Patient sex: M
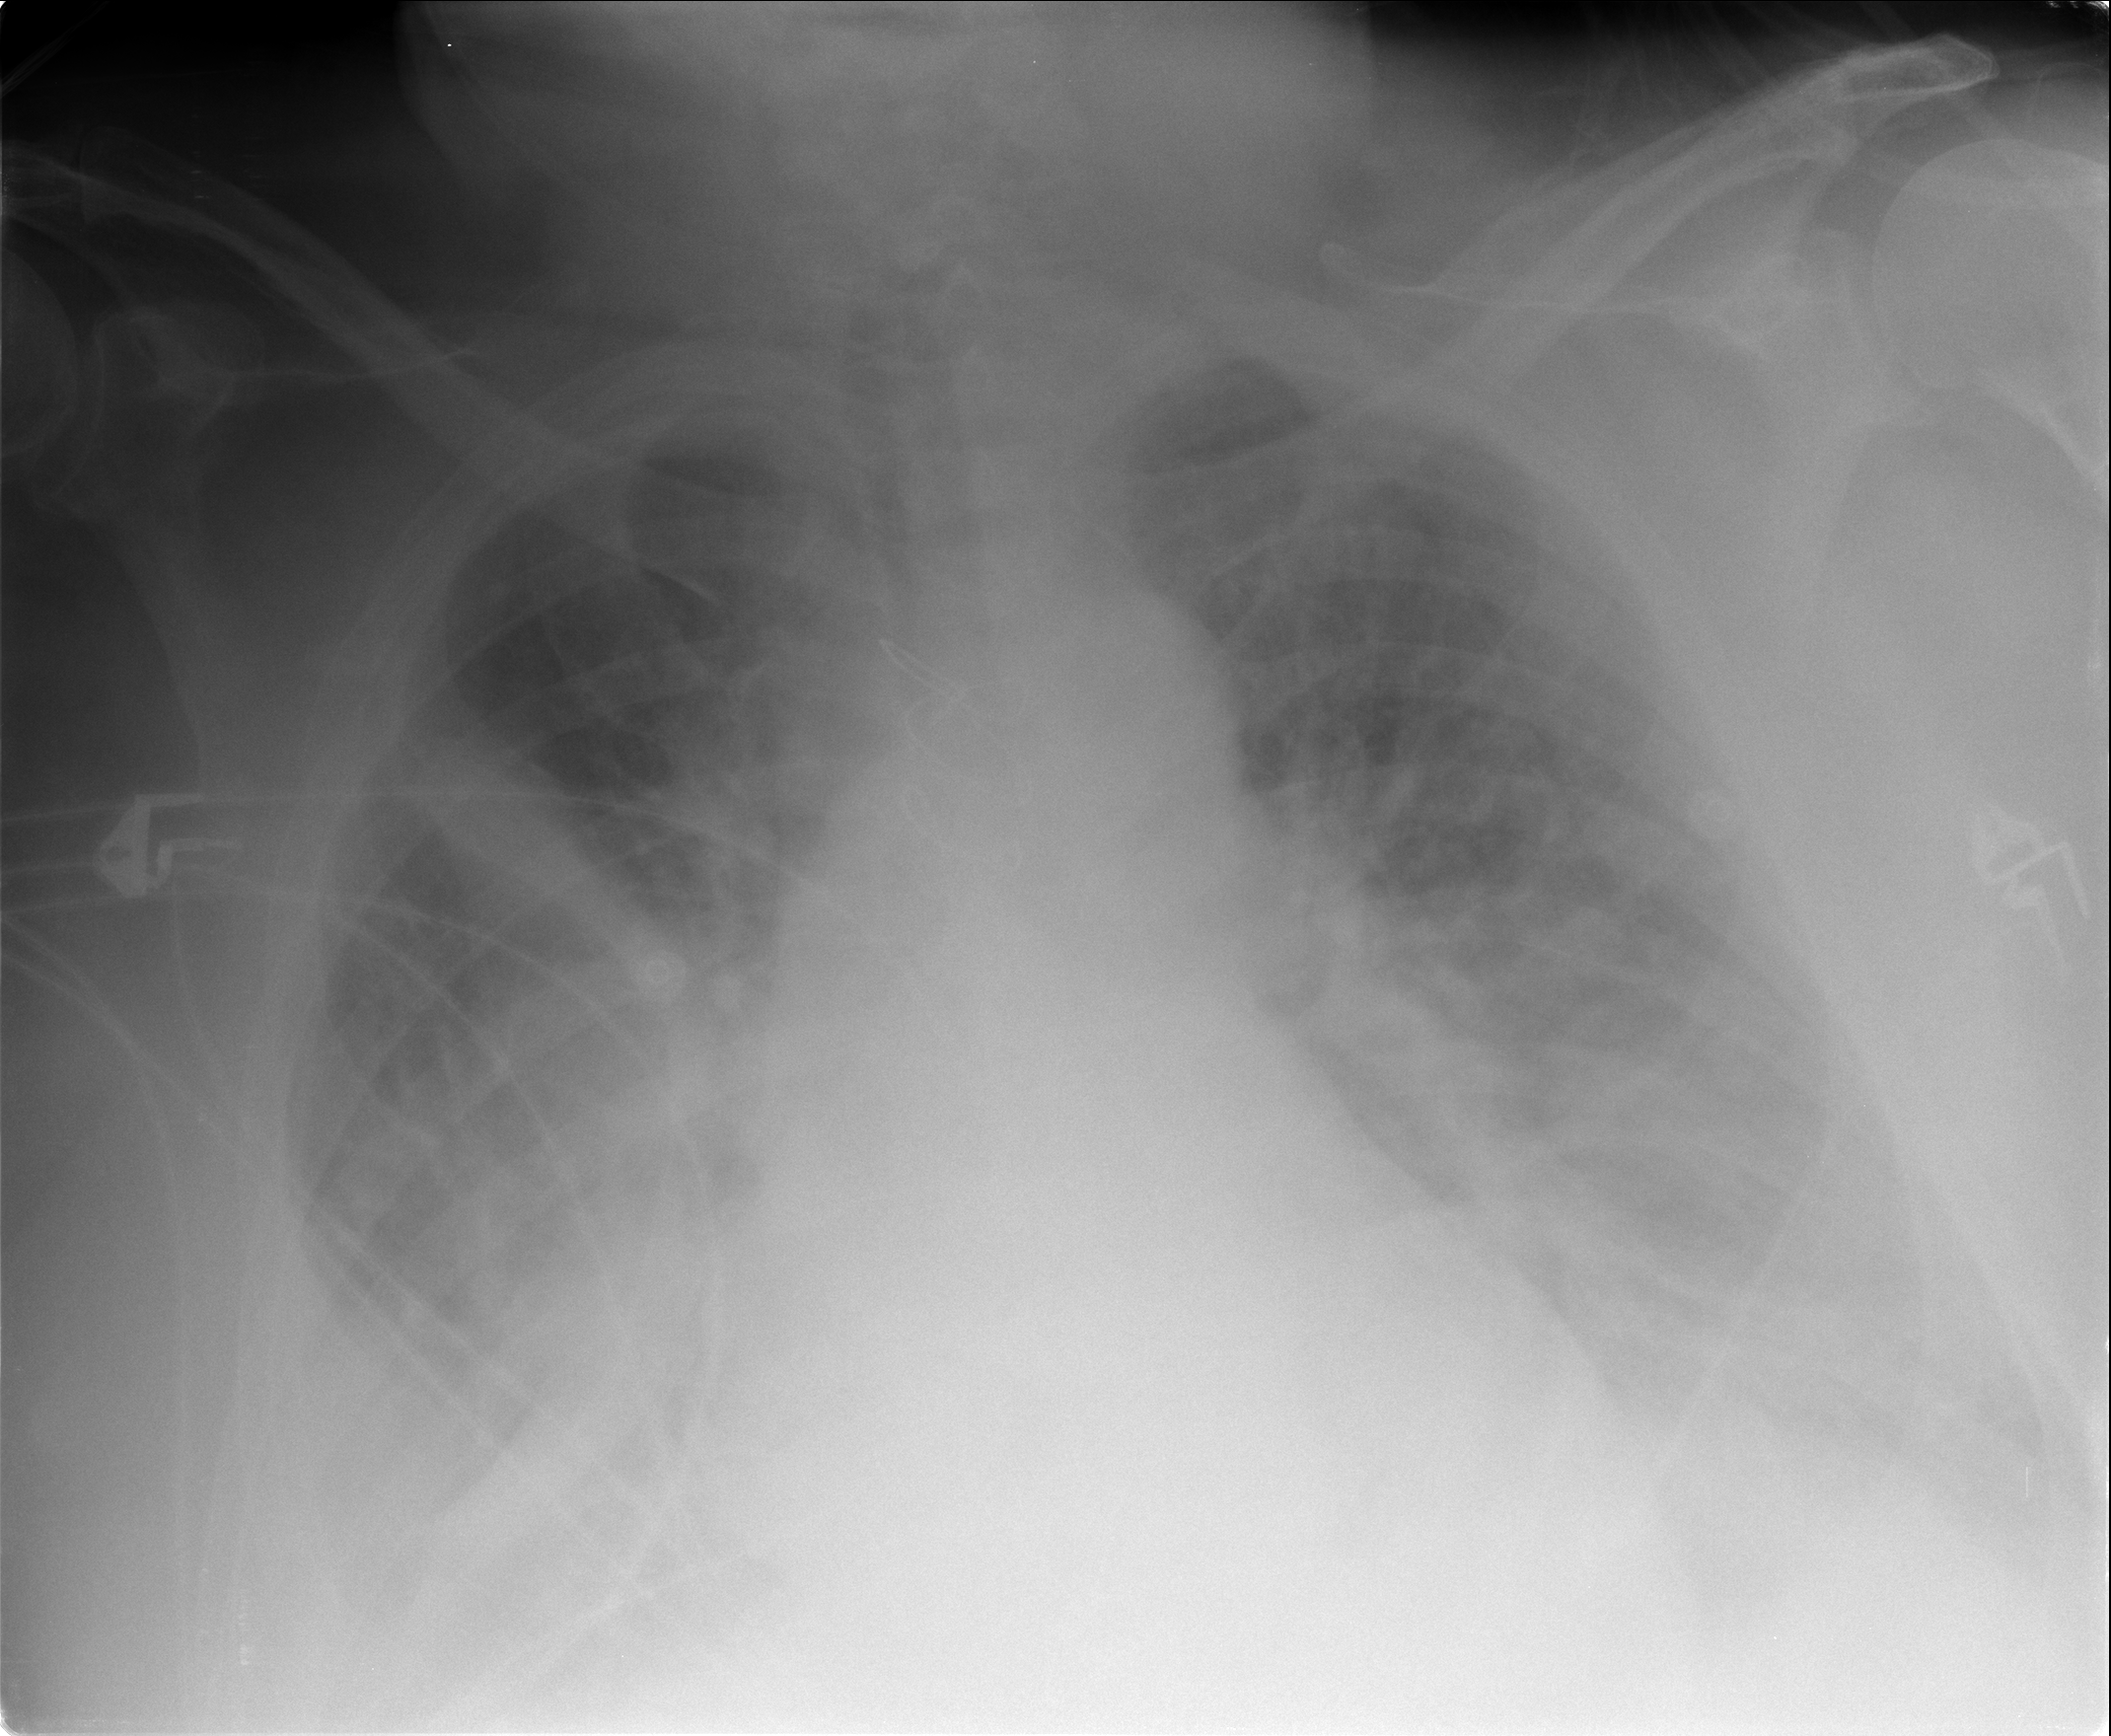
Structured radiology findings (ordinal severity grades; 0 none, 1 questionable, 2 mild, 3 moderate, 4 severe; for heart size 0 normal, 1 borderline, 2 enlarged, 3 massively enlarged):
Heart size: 2
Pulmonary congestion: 0
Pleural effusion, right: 2
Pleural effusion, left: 2
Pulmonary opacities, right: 0
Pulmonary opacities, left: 0
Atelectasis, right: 2
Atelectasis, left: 2